Aerial crown-view tile of a tropical tree (Barro Colorado Island, Panama), acquired 20240611:
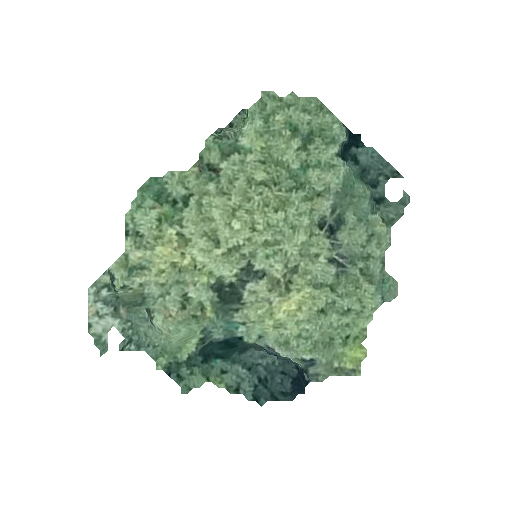
Species: Astronium graveolens
GBIF accepted scientific name: Astronium graveolens
Crown area: 103.086 m²